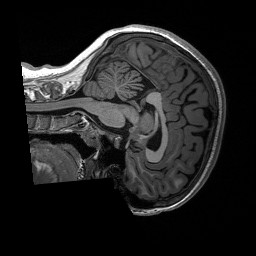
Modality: T1w
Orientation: sagittal
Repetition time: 8 s
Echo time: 0.066 s